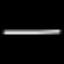
Label: line